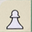
Piece: wP